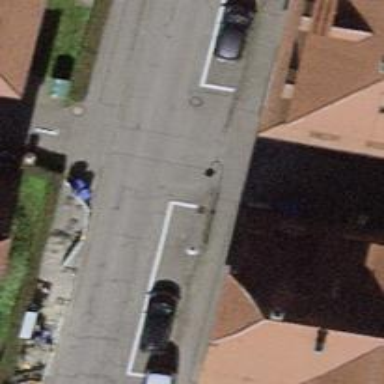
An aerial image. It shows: Residential road with asphalt surface. There is parallel parking lane on the left side.